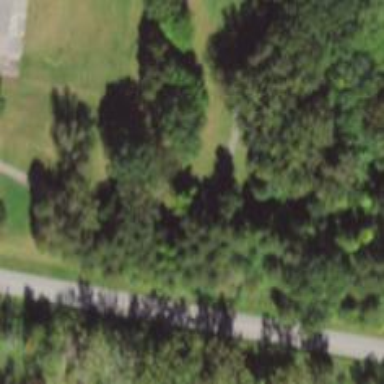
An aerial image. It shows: Path.